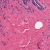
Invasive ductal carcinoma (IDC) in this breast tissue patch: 0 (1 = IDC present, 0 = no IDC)